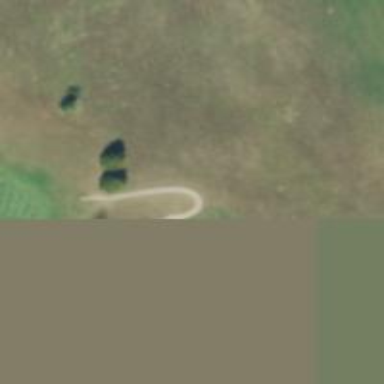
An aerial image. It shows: Service road used as golf cart path.